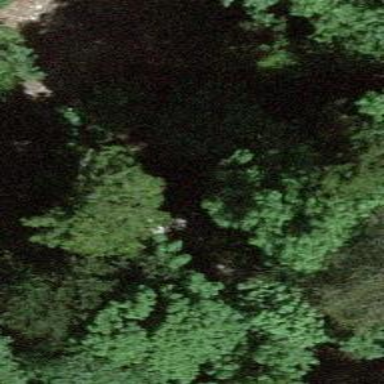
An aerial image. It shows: Culvert tunnel.